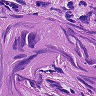
Metastatic tissue present: yes